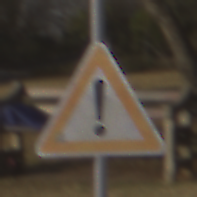
Verkehrszeichen: Gefahrenstelle
Umgebung: Outdoor, Nature
Tageszeit: SunriseSunset
Wetter: Clear
Licht: Natural
Jahreszeit: NotSpecified
Kontrast: HighContrast